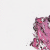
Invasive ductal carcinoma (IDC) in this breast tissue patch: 0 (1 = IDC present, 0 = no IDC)